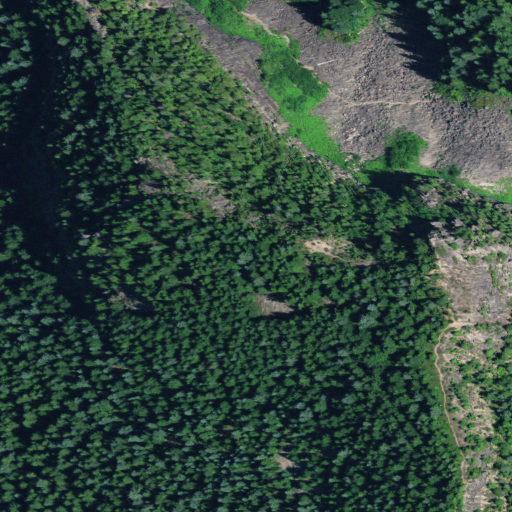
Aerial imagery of mountain in Oregon named Table Rock containing evergreen forest and shrub